Question: I have three boxes in my flex container. All are expected to be no larger than their contents. Header and footer content is expected to be pretty small, but main content might overflow -- in which case it should start scrolling.
I do not want to hardcode size of header or footer anywhere.
I used 'flex: 0 1 auto' on all, and 'overflow: auto' on the middle one.
Here is the full example (click main section to add more list items):
'''
$(function() {
$('.main').click(function() {
$('ol').append('<li>Item</li>');
});
});
'''
'''
.wrapper {
display: flex;
flex-direction: column;
border: 1px solid #eee;
height: 400px;
width: 247px;
color: white;
}
header {
background-color: #1abc9c;
flex: 0 1 auto;
}
.main {
background-color: #3498db;
flex: 0 1 auto;
overflow: auto;
cursor: pointer;
}
footer {
background-color: #34495e;
flex: 0 1 auto;
}
/* ignore this, just making things nicer */
body { font-family: 'Segoe UI', 'OpenSans', sans-serif; }
'''
'''
<script src="https://ajax.googleapis.com/ajax/libs/jquery/2.1.1/jquery.min.js"></script>
<div class="wrapper">
<header>Header</header>
<div class="main">
<ol>
<li>Item</li>
</ol>
</div>
<footer>Footer</footer>
</div>
'''
This mostly works, but once '.main' starts overflowing, Chrome starts reducing sizing of header and footer by ~ one pixel per item, resulting in this:

This doesn't happen in Firefox.
Is this a Chrome or Firefox bug? What's the right way to do this?
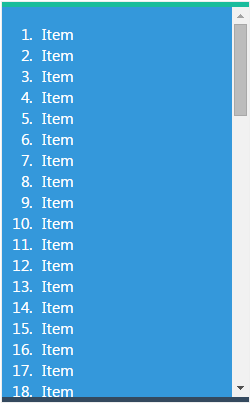
Answer: Found an answer to "what's the right way": header and footer should have 'flex: 0 0 auto' because they shouldn't shrink.
However, it seems to be a bug described at <URL> -- even '1' shouldn't shrink them beyond the content size. I assume that because it is an open bug, any inconsistencies in behaviour between Chrome and Firefox are to be expected.
Works as expected in Chrome 45. Link above specifies it was fixed in Chrome 44, so it was probably a bug (<URL>.